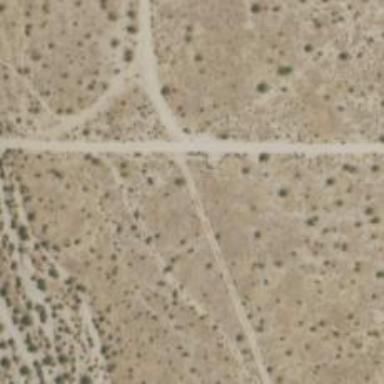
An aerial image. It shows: Path.